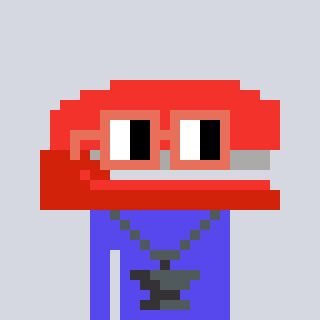
a pixel art character with square orange glasses, a stapler-shaped head and a computerblue-colored body on a cool background